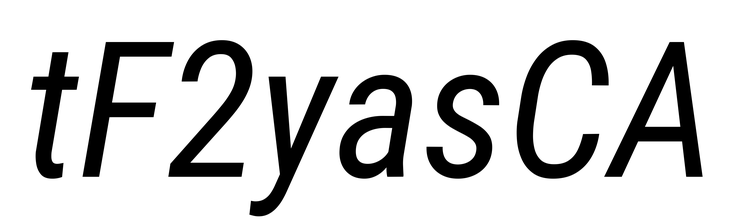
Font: Roboto-Italic_Condensed_Italic